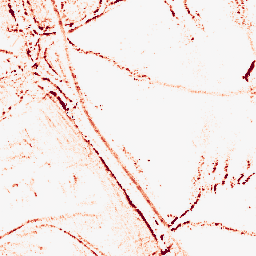
Category: morphological
Decomposition family: morphological_rect
Decomposition parameters: operation: opening
width: 5
height: 5
Upsampling method: sinc_hamming
Upsampling parameters: scale: 2
kernel_size: 16
Upsampling scale: 2